Interaction volume radius: 5 \u00c5
Interaction volume height: 20 \u00c5
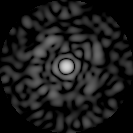
Disorder parameter: 0.8339